Field crop: maize
Growth stage: 2
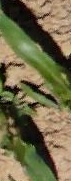
Species: maize